Оборудование (оптическое)      На каждый из осветителей можно подавать напряжение в диапазоне $U \in [0, 15]~В$. Считайте, что при изменении напряжения на осветителе изменяется его суммарная интенсивность излучения, однако вид спектра остаётся прежним (см. рис.).  вещества называется количество вещества, в котором содержится $N_A = 6.02 \cdot 10^{23}$ молекул. $\mu$ называется масса одного моля вещества. Необходимые молярные массы представлены в таблице ниже. $c$ называется количество молей вещества в единице объема (единицы измерения $\моль/л$). По возможности используйте для каждого раствора отдельную ёмкость (в т.ч. отдельные шприцы и пипетки). Если вам требуется подписать ёмкость, наклейте на неё малярный скотч и нанесите на него необходимые пометки. При необходимости промойте использованную посуду с помощью промывалки.
Часть А. Калибровка (1.7 балла) В этой части задачи требуется собрать оптическую установку согласно схеме, предложенной далее, и провести калибровку датчика.  Свет любого реального источника состоит из непрерывного набора компонент разных длин волн, называемого . С помощью предложенной оптической схемы возможно пространственно «разделить» компоненты спектра. Таким образом можно добиться того, что на каждый пиксель датчика будет попадать почти монохроматическое излучение. Калибровка заключается в сопоставлении номера пикселя и соответствующей ему длины волны.
Получившийся спектр сохраните в файле 'LED-CON.csv'.
Выключите LED-CON и получите спектр фонового освещения. Результат сохраните в файле 'dark-A.csv'.
Поменяйте источник на LED-RGB и получите спектры всех трёх светодиодов. Результаты сохраните в файлах 'R-0.csv' 'G-0.csv' и 'B-0.csv' (R — красный, G — зелёный, B — синий). Каждый из светодиодов LED-RGB излучает с максимальной интенсивностью на некоторой длине волны $\lambda_{\mathrm{max}}$. Значения $\lambda_{\mathrm{max}}$ для всех светодиодов LED-RGB представлены в таблице ниже. В собранной оптической схеме длина волны света $\lambda$, соответствующая пикселю датчика с номером $N$, зависит линейно от $N$:
Используя результаты пункта , найдите значения номеров пикселей $N_\mathrm{max}$, соответствующих $\lambda_\mathrm{max}$. Получите параметры $k_0$ и $\lambda_0$.
Часть B. Закон Бугера-Ламберта-Бера (5.0 балла) Для описания поглощения света веществом используется закон Бугера-Ламберта-Бера. Согласно ему интенсивность каждой монохроматической компоненты света, попадающего на вещество, экспоненциально уменьшается с увеличением пути света в веществе $l$: \[\frac{ I_\lambda}{ I_{0,\lambda}} = e^{-\beta(\lambda) l},\] где $I_{0,\lambda}$ — интенсивность света с длиной волны $\lambda$, попавшего на вещество, $I_\lambda$ — интенсивность света, прошедшего через вещество, $\beta(\lambda)$ — некоторый коэффициент, зависящий от длины волны света.  Эта часть посвящена изучению поглощения света индигокармином $\rm IC$ на разных длинах волн. Вам выдана ёмкость с раствором $\rm IC$ концентрацией $0.70~мг/мл$.
Поменяйте источник на LED-UNK, получите его спектр и сохраните результат в файле 'unk.csv'. Найдите $\lambda_\mathrm{max}$ для этого светодиода.
Определите средний объем $V_\text{d,IC}$ капель выданного раствора $\rm IC$, образующихся при выдавливании через иглу инсулинового шприца. Величины $I_\lambda$ и $I_{0,\lambda}$ невозможно измерить непосредственно из-за наличия отражений света на границах воздух-кювета, кювета-вода, а также других факторов. Однако можно с хорошей точностью считать, что их отношение $I_\lambda/I_{0,\lambda}$ равно отношению интенсивности света, прошедшего через , к интенсивности света, прошедшего через .
Налейте в кювету $3.0~мл$ воды. Подберите оптимальные напряжение на LED-CON и Sensitivity. Измерьте спектр света LED-CON, прошедшего через кювету с водой, и результат сохраните в файле 'src-B.csv'. Также снимите спектр фонового освещения и сохраните его в файле 'dark-B.csv'. С приемлемой точностью измерения возможно производить только в диапазоне длин волн, где интенсивность излучения источника составляет не менее $5\%$ от максимальной.
На основе экспериментальных данных укажите, в каком диапазоне длин волн на предложенной установке возможно получить зависимость $\beta(\lambda)$ с приемлемой точностью.
Добавляя в кювету по две капли $\rm IC$, получите спектры интенсивности прошедшего света для 10 различных концентраций $\rm IC$. Результаты сохраните в виде нескольких файлов 'IC-$m$.csv', где $m$ — количество капель $\rm IC$, добавленных в кювету.  Опишем поглощение света теоретически.  Пусть на тонкий слой вещества толщиной $dl$ попадает свет интенсивностью $I_\lambda$. После прохождения света через слой интенсивность уменьшается на $dI_\lambda$.
Выразите $dI_\lambda$ через концентрацию молекул вещества $n$, $I_\lambda$, $\sigma(\lambda)$, $dl$.
Получите выражение для $\sigma(\lambda)$ в случае, когда при прохождении через слой вещества толщиной $l$ интенсивность спадает от $I_{0, \lambda}$ до $I_\lambda$. Ответ выразите через $n$, $I_{0, \lambda}$, $I_\lambda$ и $l$. Если вам не удалось получить выражение для $\sigma(\lambda)$, можете далее везде вместо $\sigma(\lambda)$ получать зависимость $\beta(\lambda)$. $\beta(\lambda)$ определено в начале данной части.
Постройте график зависимости сечения поглощения $\sigma(\lambda)$ не менее чем для 10 разных длин волн из диапазона, найденного в пункте . Данные для графика сохраните в виде таблицы 'IC-result.csv' в папке 'Part B'. График этой зависимости сохраните в документ 'Report.docx' в строке 'IC-result'.
Часть C. Фенолфталеин (6.7 балла) Фенолфталеин $\rm In$ — это органический краситель, меняющий свою окраску в щелочной среде, поэтому он используется в качестве индикатора кислотности pH.  Переходам между указанными состояниями молекул соответствуют две реакции: \[ \begin{split} &\rm H_2In \to In^{2-} + 2H^+\\ &\mathrm{In}^{2-} +p(\mathrm{ OH})^{-} \rightleftharpoons \mathrm{In}^{2-}(\mathrm{OH})_p^{p-} \end{split}\] «Двойная стрелка» во второй реакции означает, что реакция идёт как в прямом, так и в обратном направлении. Первая реакция идет достаточно быстро (фенолфталеин мгновенно окрашивается при попадании в щелочную среду), а вторая идет сравнительно медленно. В данной части задачи требуется определить $p$, исследуя кинетику второй реакции.
Определите $\lambda_\text{max, IC}$ — длину волны света, испытывающего наибольшее поглощение $\rm IC$.
Рассчитайте ионную силу $J_0$ раствора $\rm NaOH$ с концентрацией $c_0 = 0.30~\text{моль/л}$.
Рассмотрим смесь раствора $\rm NaOH$ с известной концентрацией $2c_1$ и объемом $V_\textrm{NaOH}$, раствора $\rm NaCl$ с концентрацией $c_1$ и объемом $V_\textrm{NaCl}$ и дистиллированной воды объемом $V_\text{w}$. Получите выражение, связывающее $V_{\rm NaOH}$, $V_{\rm NaCl}$, $V_\text{w}$, $c_0$ и $c_1$, при выполнении которого ионная сила смеси совпадает с $J_0$. Далее потребуется получать растворы с разной концентрацией $\rm (OH)^-$, но с одинаковой ионной силой $J_0$. Удобнее всего это делать, когда концентрации используемых растворов $\rm NaCl$ и $\rm NaOH$ совпадают и равны $c_0=0.30~моль/л$.
Рассмотрим смесь из раствора $\rm NaOH$ с концентрацией $c_0$ и объемом $V_\textrm{NaOH}$, раствора $\rm NaCl$ с концентрацией $c_0$ и объемом $V_\textrm{NaCl}$ и дистиллированной воды объемом $V_\text{w}$. При каком соотношении между $V_{\rm NaOH}$, $V_{\rm NaCl}$ и $V_\text{w}$ ионная сила смеси совпадает с $J_0$.
Приготовьте в разных оптических кюветах 5 растворов с разной концентрацией ионов $\rm OH^-$, но одинаковой ионной силой $J_0$. Обязательно подпишите кюветы!
Проведите измерения согласно инструкции для всех пяти приготовленных в кюветах растворов.
На основе экспериментальных данных определите, свет какой длины волны $\lambda_\mathrm{max, In}$ сильнее всего поглощается фенолфталеином. По полученным данным невозможно определить абсолютное значение концентрации фенолфталеина $\rm In^{2-}$ (в $1/м^3$), однако для дальнейших расчётов достаточно зависимости относительного изменения концентрации от времени. Это значит, что требуемую концентрацию вы можете выражать в произвольных условных единицах.
Постройте графики зависимостей концентрации $n$ фенолфталеина $\rm In^{2-}$ от времени. Графики сохраните в строках 'C-OH-$c$-t' в файле 'Report.docx', где $c$ — концентрация ионов $\rm OH^-$ в вашем растворе в $моль/л$.
Постройте графики зависимостей скорости реакции $r$ (может быть выражена в произвольных условных единицах одинаковых для всех концентраций) от концентрации $n$ фенолфталеина $\rm In^{2-}$ во всех кюветах. Графики сохраните в строках 'C-OH-$c$-r' в файле ‘Report.docx’, где $c$ — концентрация ионов $\rm OH^-$ в вашем растворе в $моль/л$.
Часть D. Химический светофор (6.6 балла) Как можно было пронаблюдать в части B, индигокармин $\rm IC$ в чистой воде обладает синим цветом. Если же добавить некоторое количество $\rm IC$ в раствор глюкозы $\rm Gl$ с ионами $\rm OH^−$, то сначала раствор будет зеленого цвета и с течением времени будет изменять цвет. Это поведение обусловлено химическими реакциями, проходящими с молекулами $\rm IC$. Существует несколько состояний молекулы $\rm IC$, через которые она проходит в процессе этих химических реакций.
Используя полученные экспериментальные данные, определите значение $p$. ($p$ определено в начале данной части задачи)
Приготовьте новый раствор $\rm NaOH$ и $\rm Gl$ в оптической кювете и установите ее на штатив. Подберите оптимальные напряжение на LED-CON и Sensitivity. Получите спектр света LED-CON, прошедшего через кювету, и сохраните его в файл 'src-D.csv'. В дальнейшем при измерениях в этой части не меняйте напряжение и Sensitivity! Получите спектр фонового освещения и сохраните его в файл 'dark-D.csv'. После добавления $0.15~мл$ индигокармина $\rm IC$ снимите зависимость спектра света, прошедшего через раствор, от времени и сохраните результат в виде файлов 'IC-1.csv', 'IC-2.csv' первого «запуска» и второго «запуска» соответственно.
Для времен, когда каждый каждый из 4 цветов проявляется в наибольшей степени, найдите значения $\beta(\lambda)$. Результат сохраните в виде файлов 'IC-$n$-result.csv', где $n$ - порядковый номер цвета. Постройте графики зависимостей $\beta (\lambda)$ и сохраните их в файле 'Report.docx' в строках 'IC-$n$-beta', где $n$ — порядковый номер цвета.
Проанализируйте изменение спектров с течением времени и установите, через сколько разных состояний проходит молекула $\rm IC$ в ходе изученных химических реакций.
Постройте зависимости концентрации каждого состояния молекулы $\rm IC$ от времени на одном графике. Результат сохраните в файле 'Report.docx' в строке 'IC-t'.
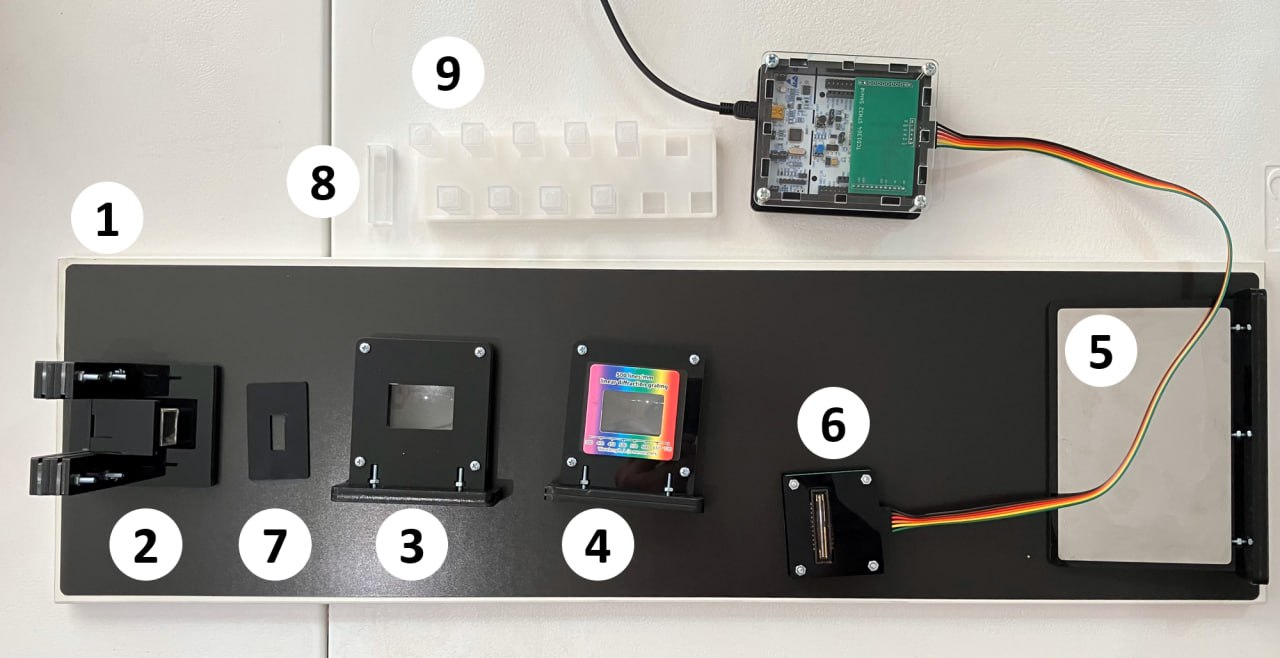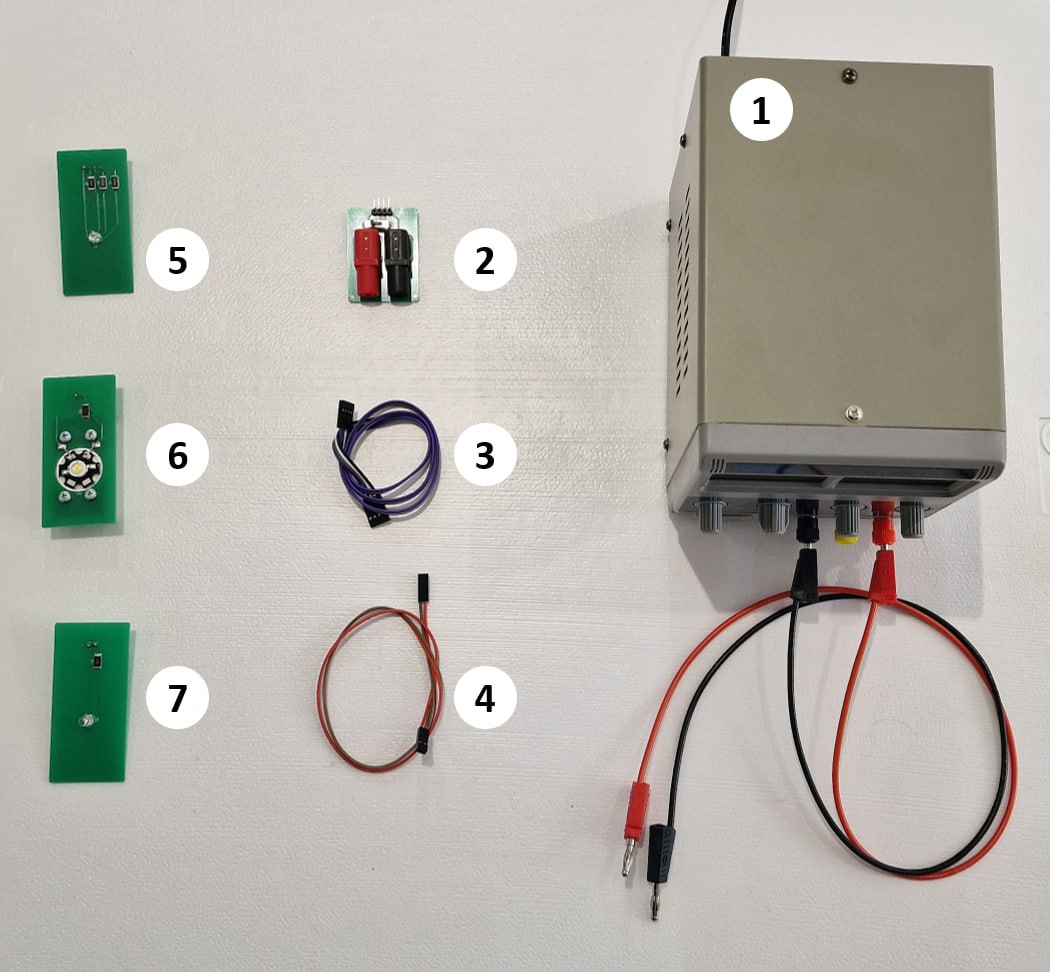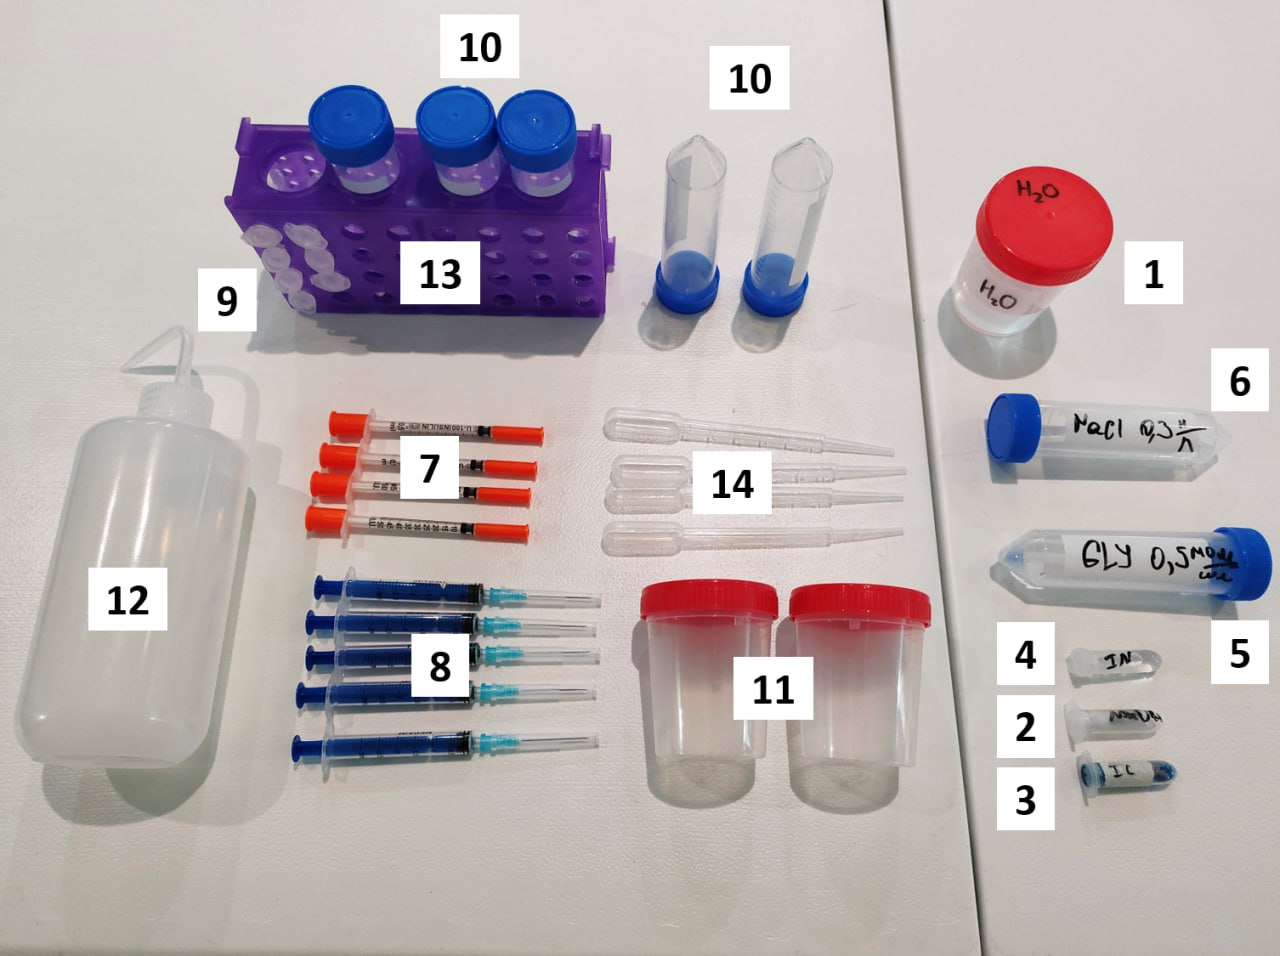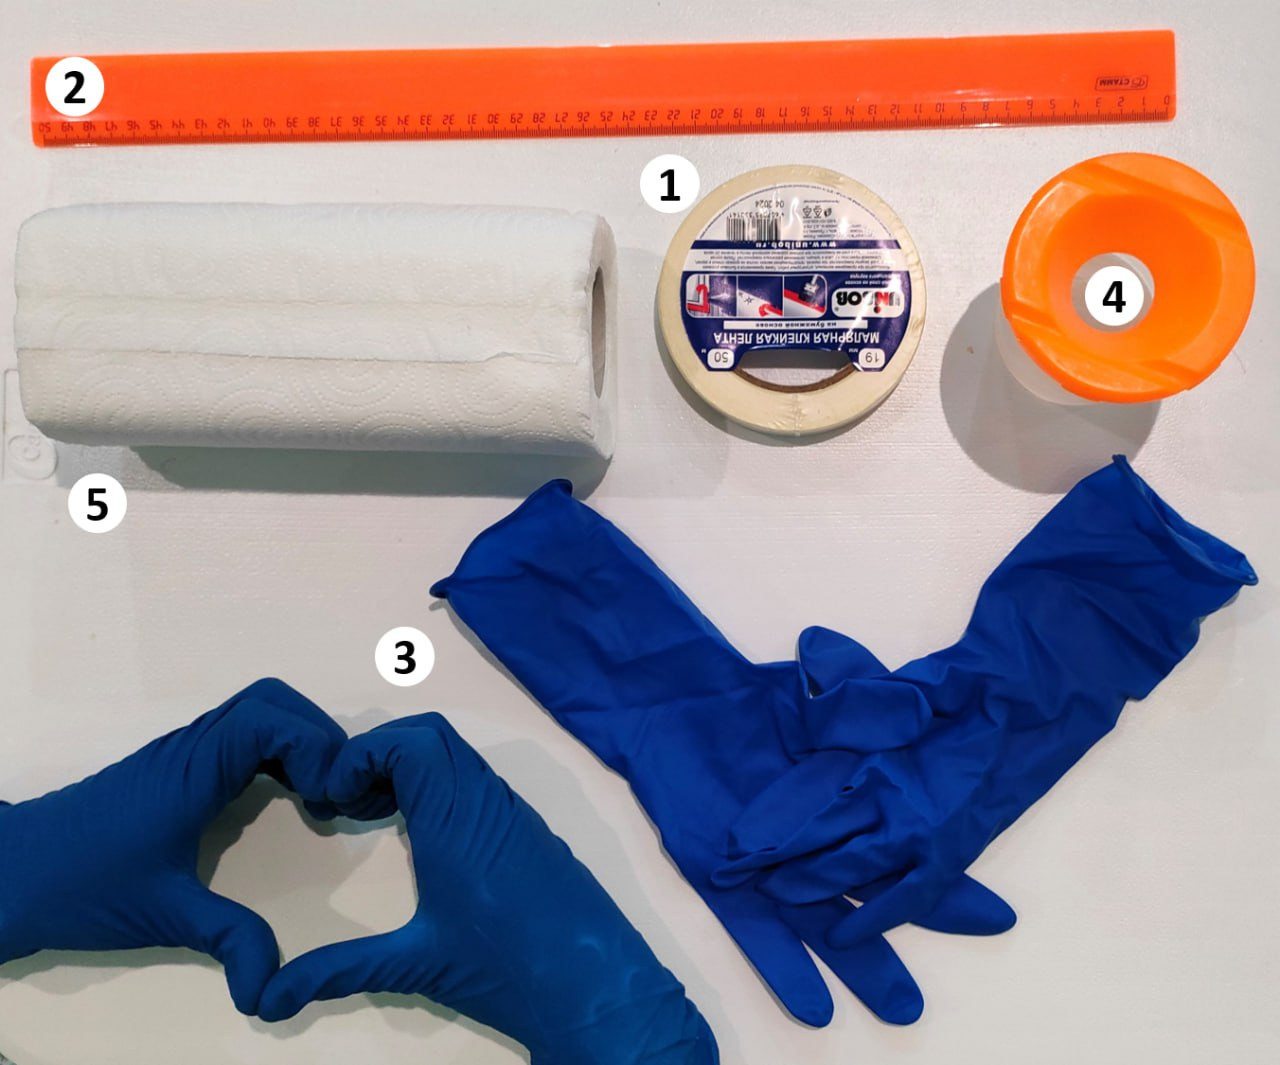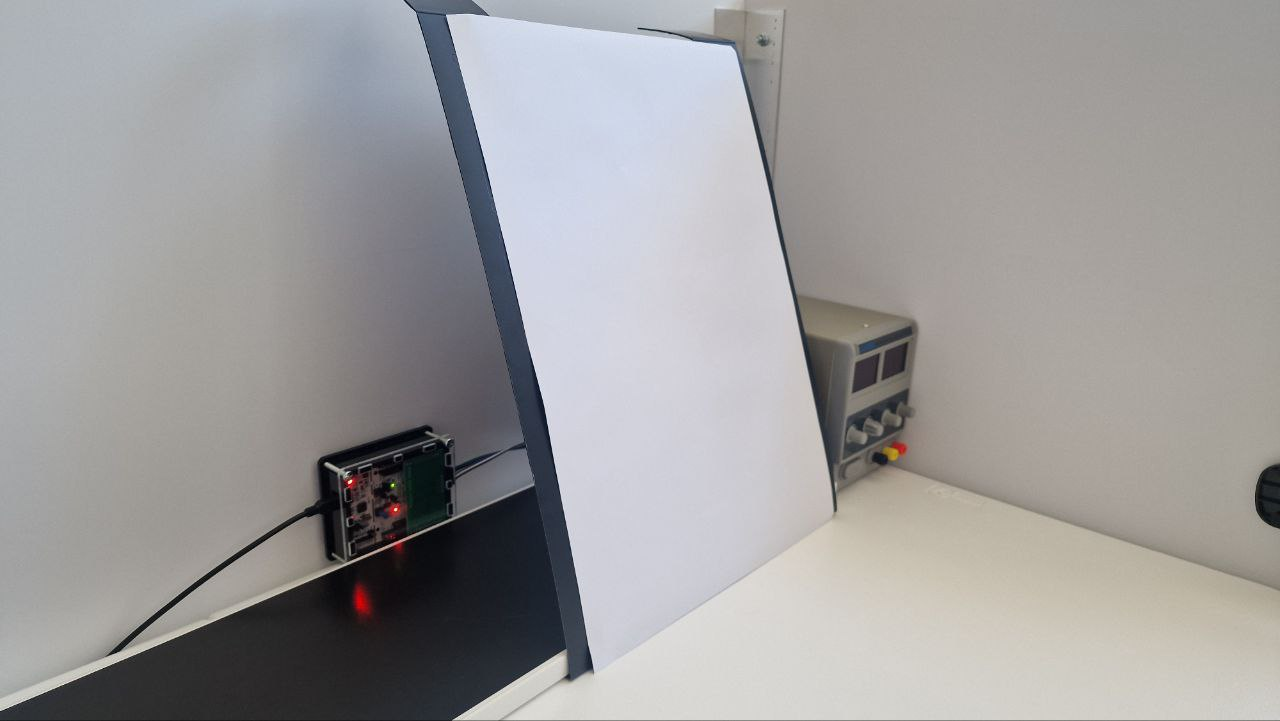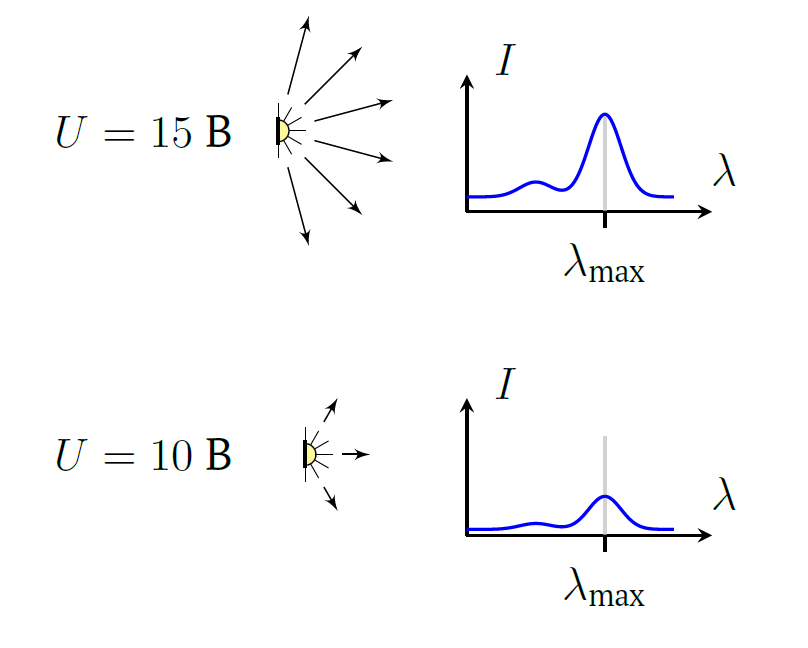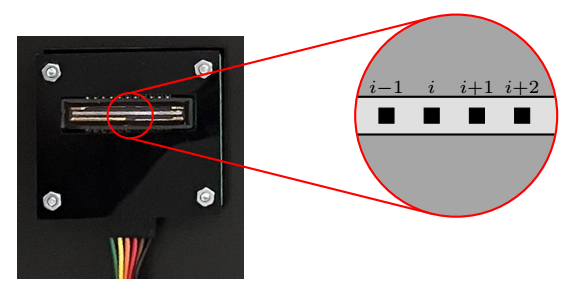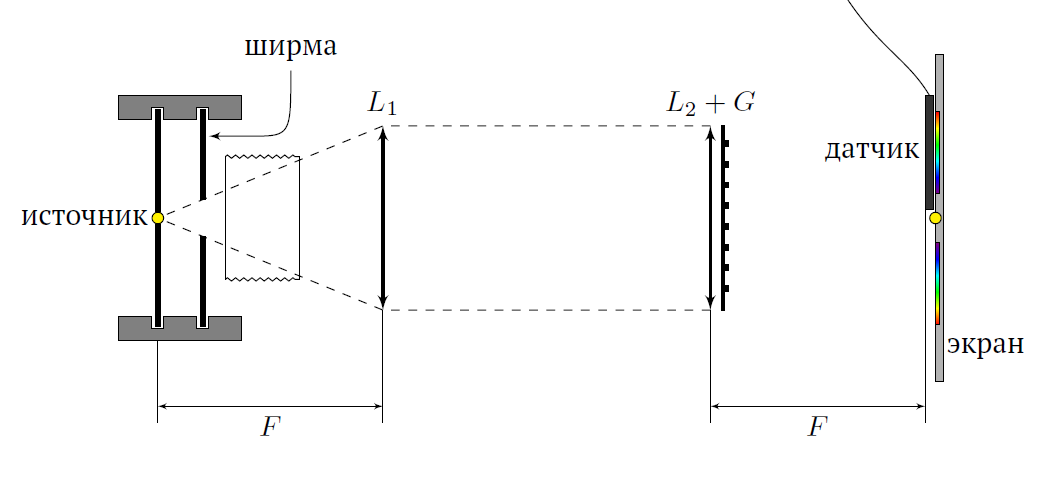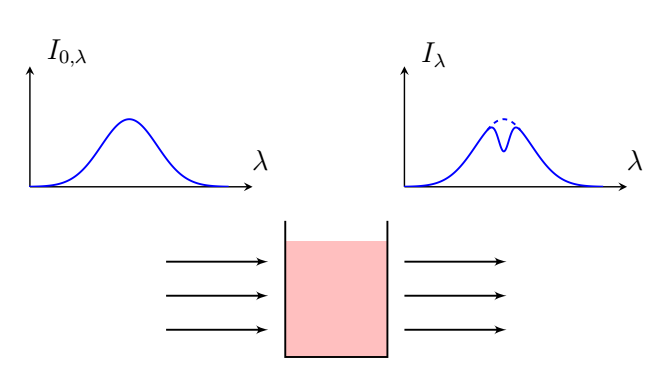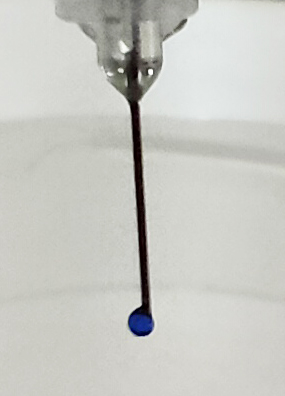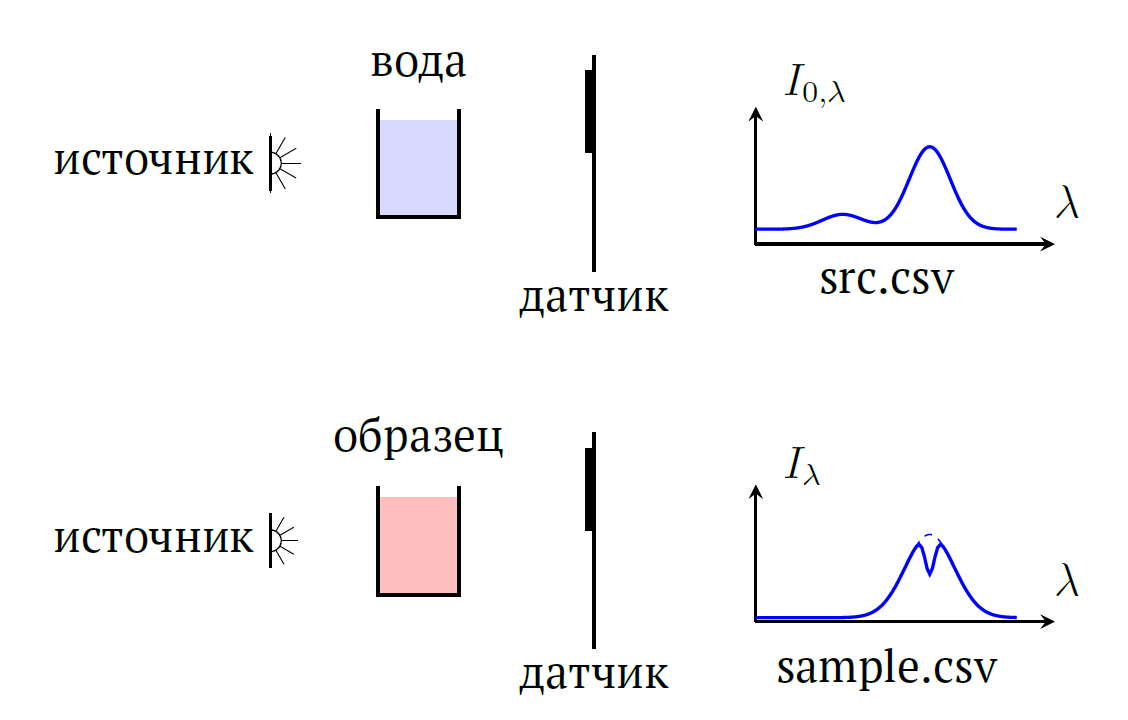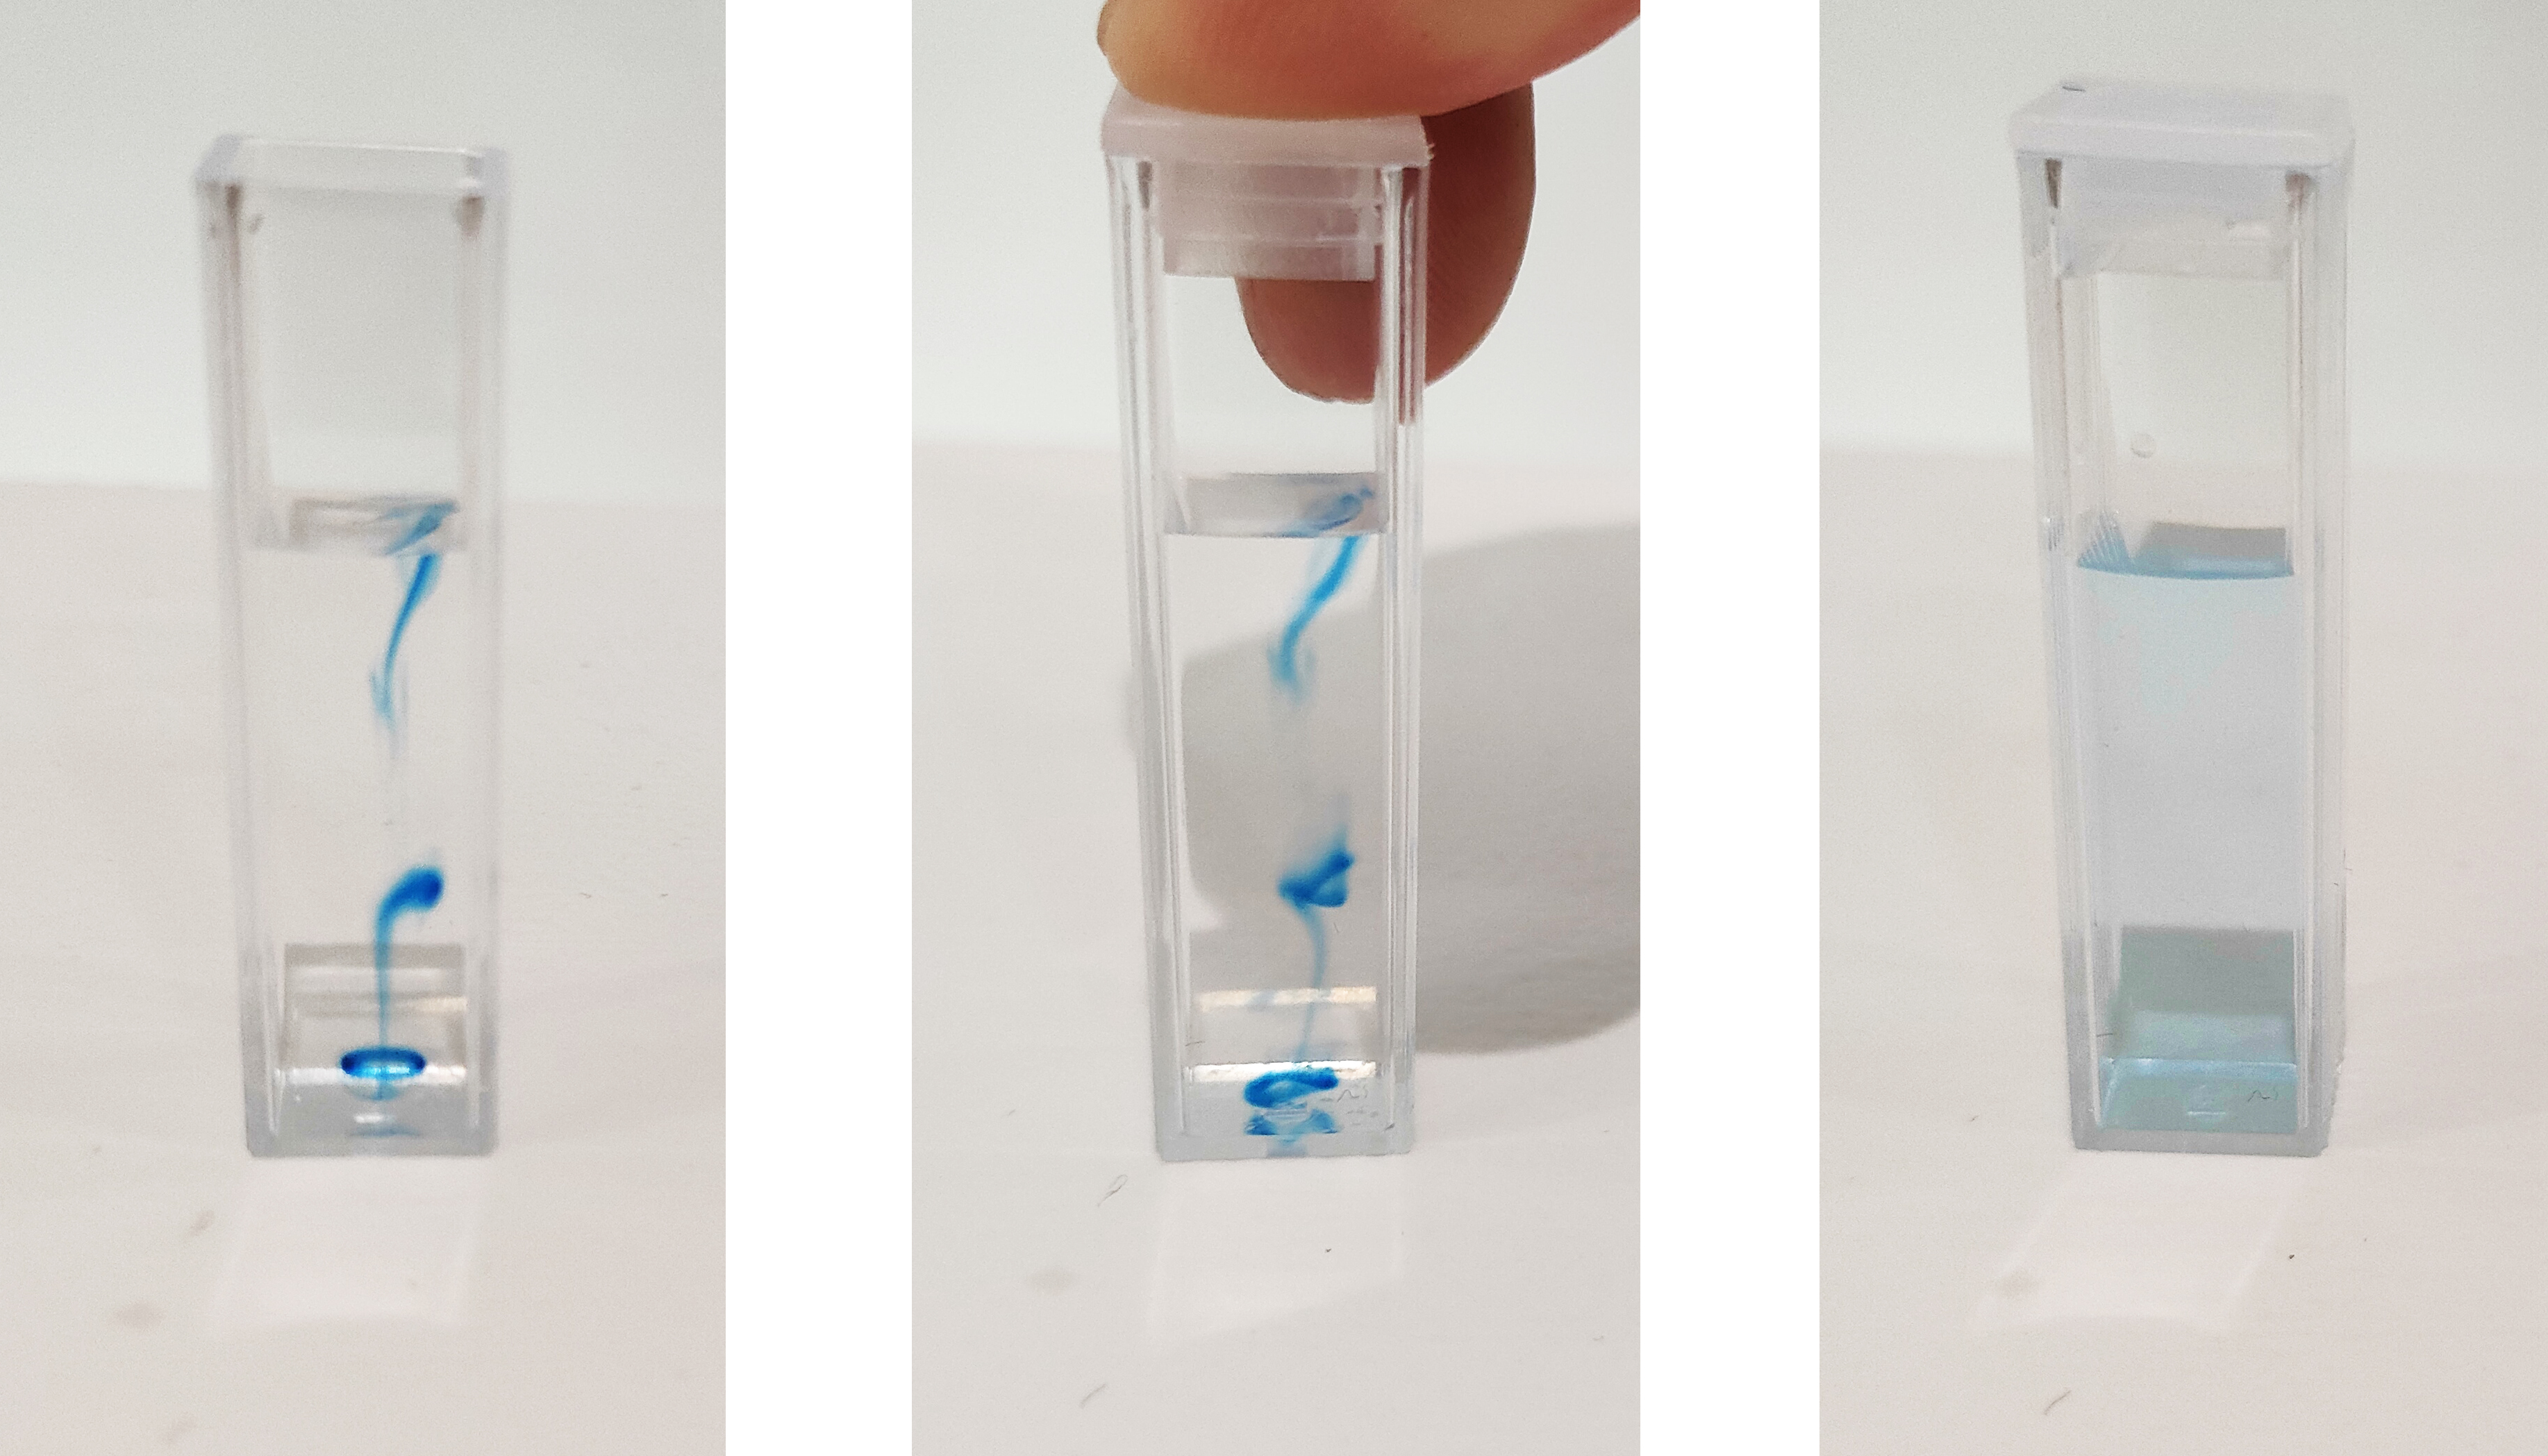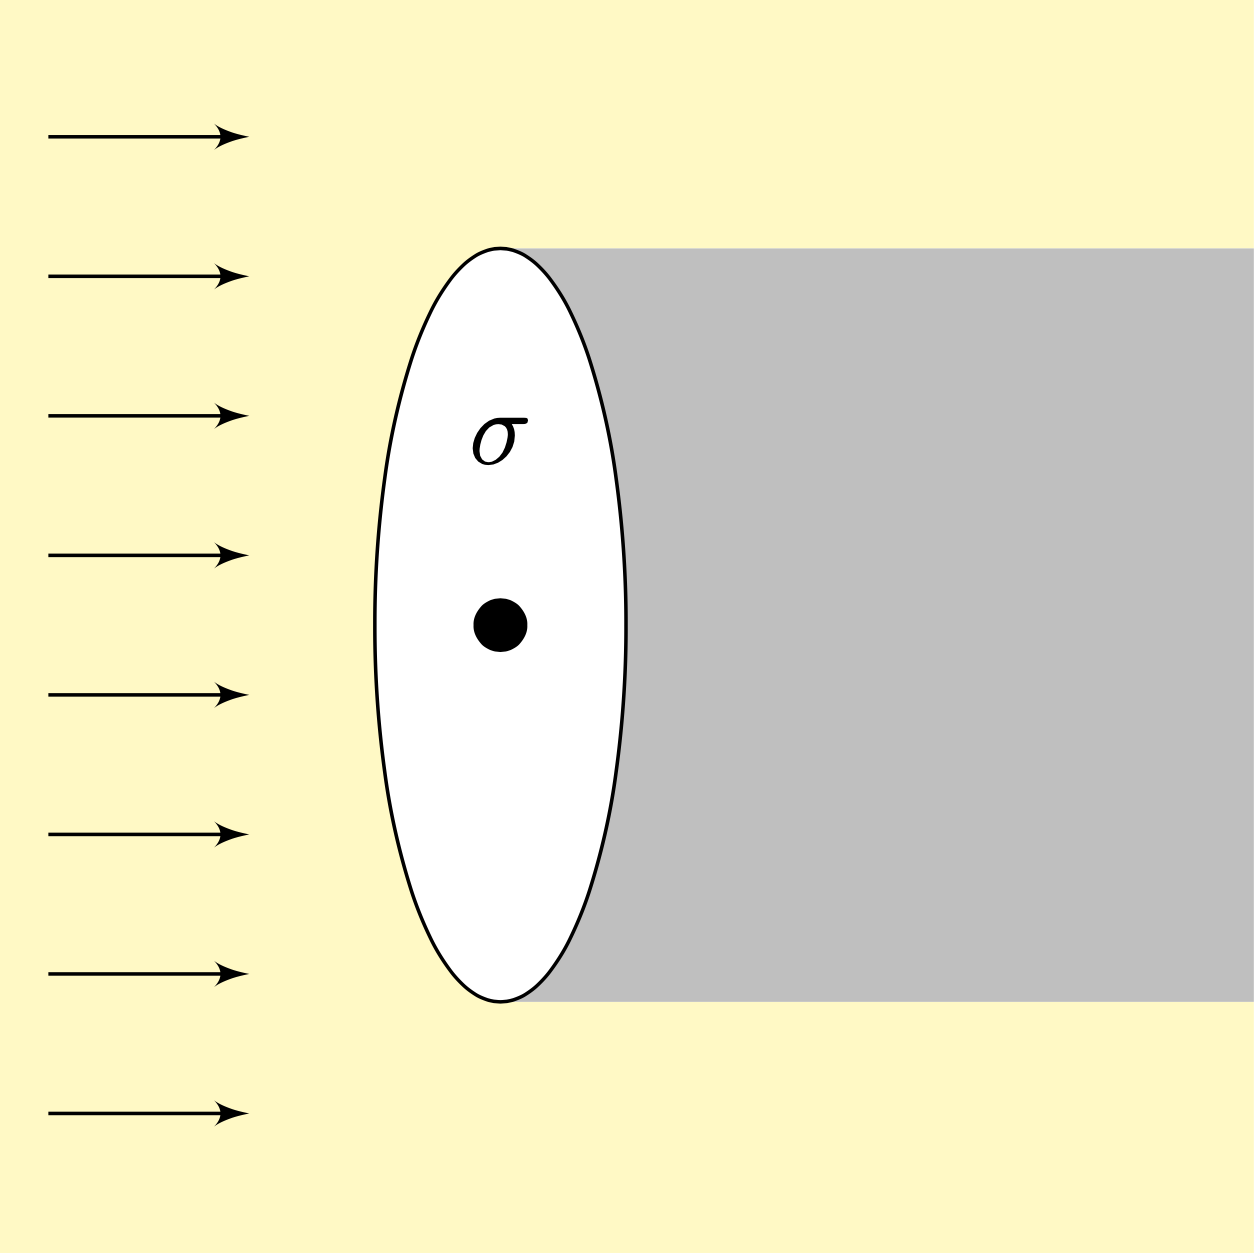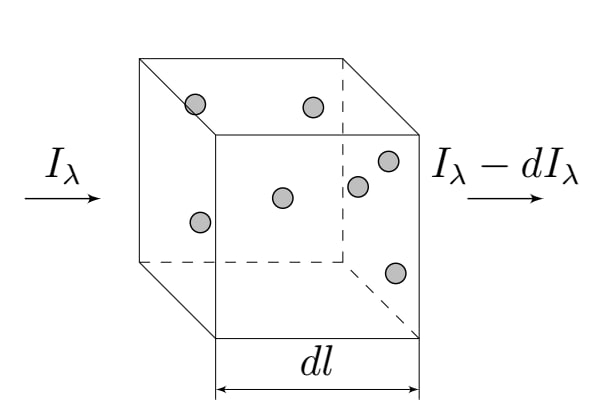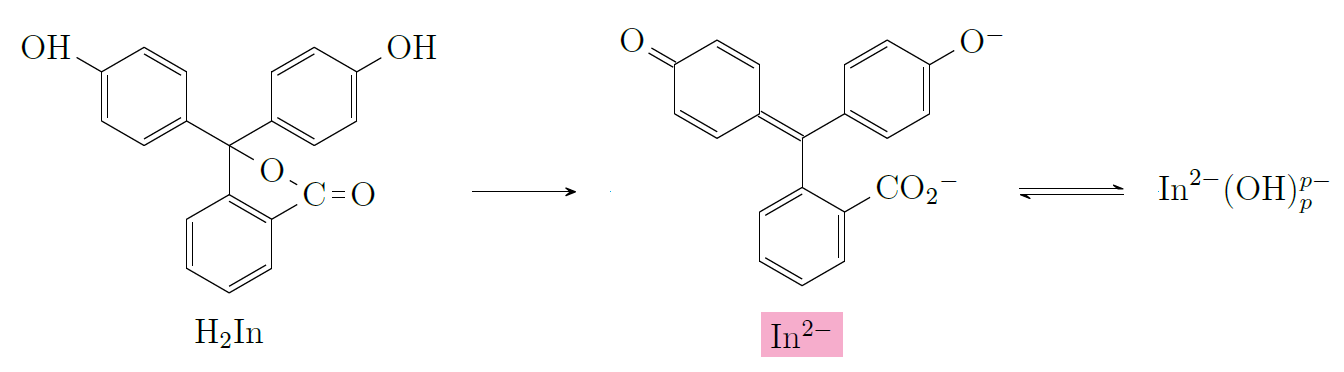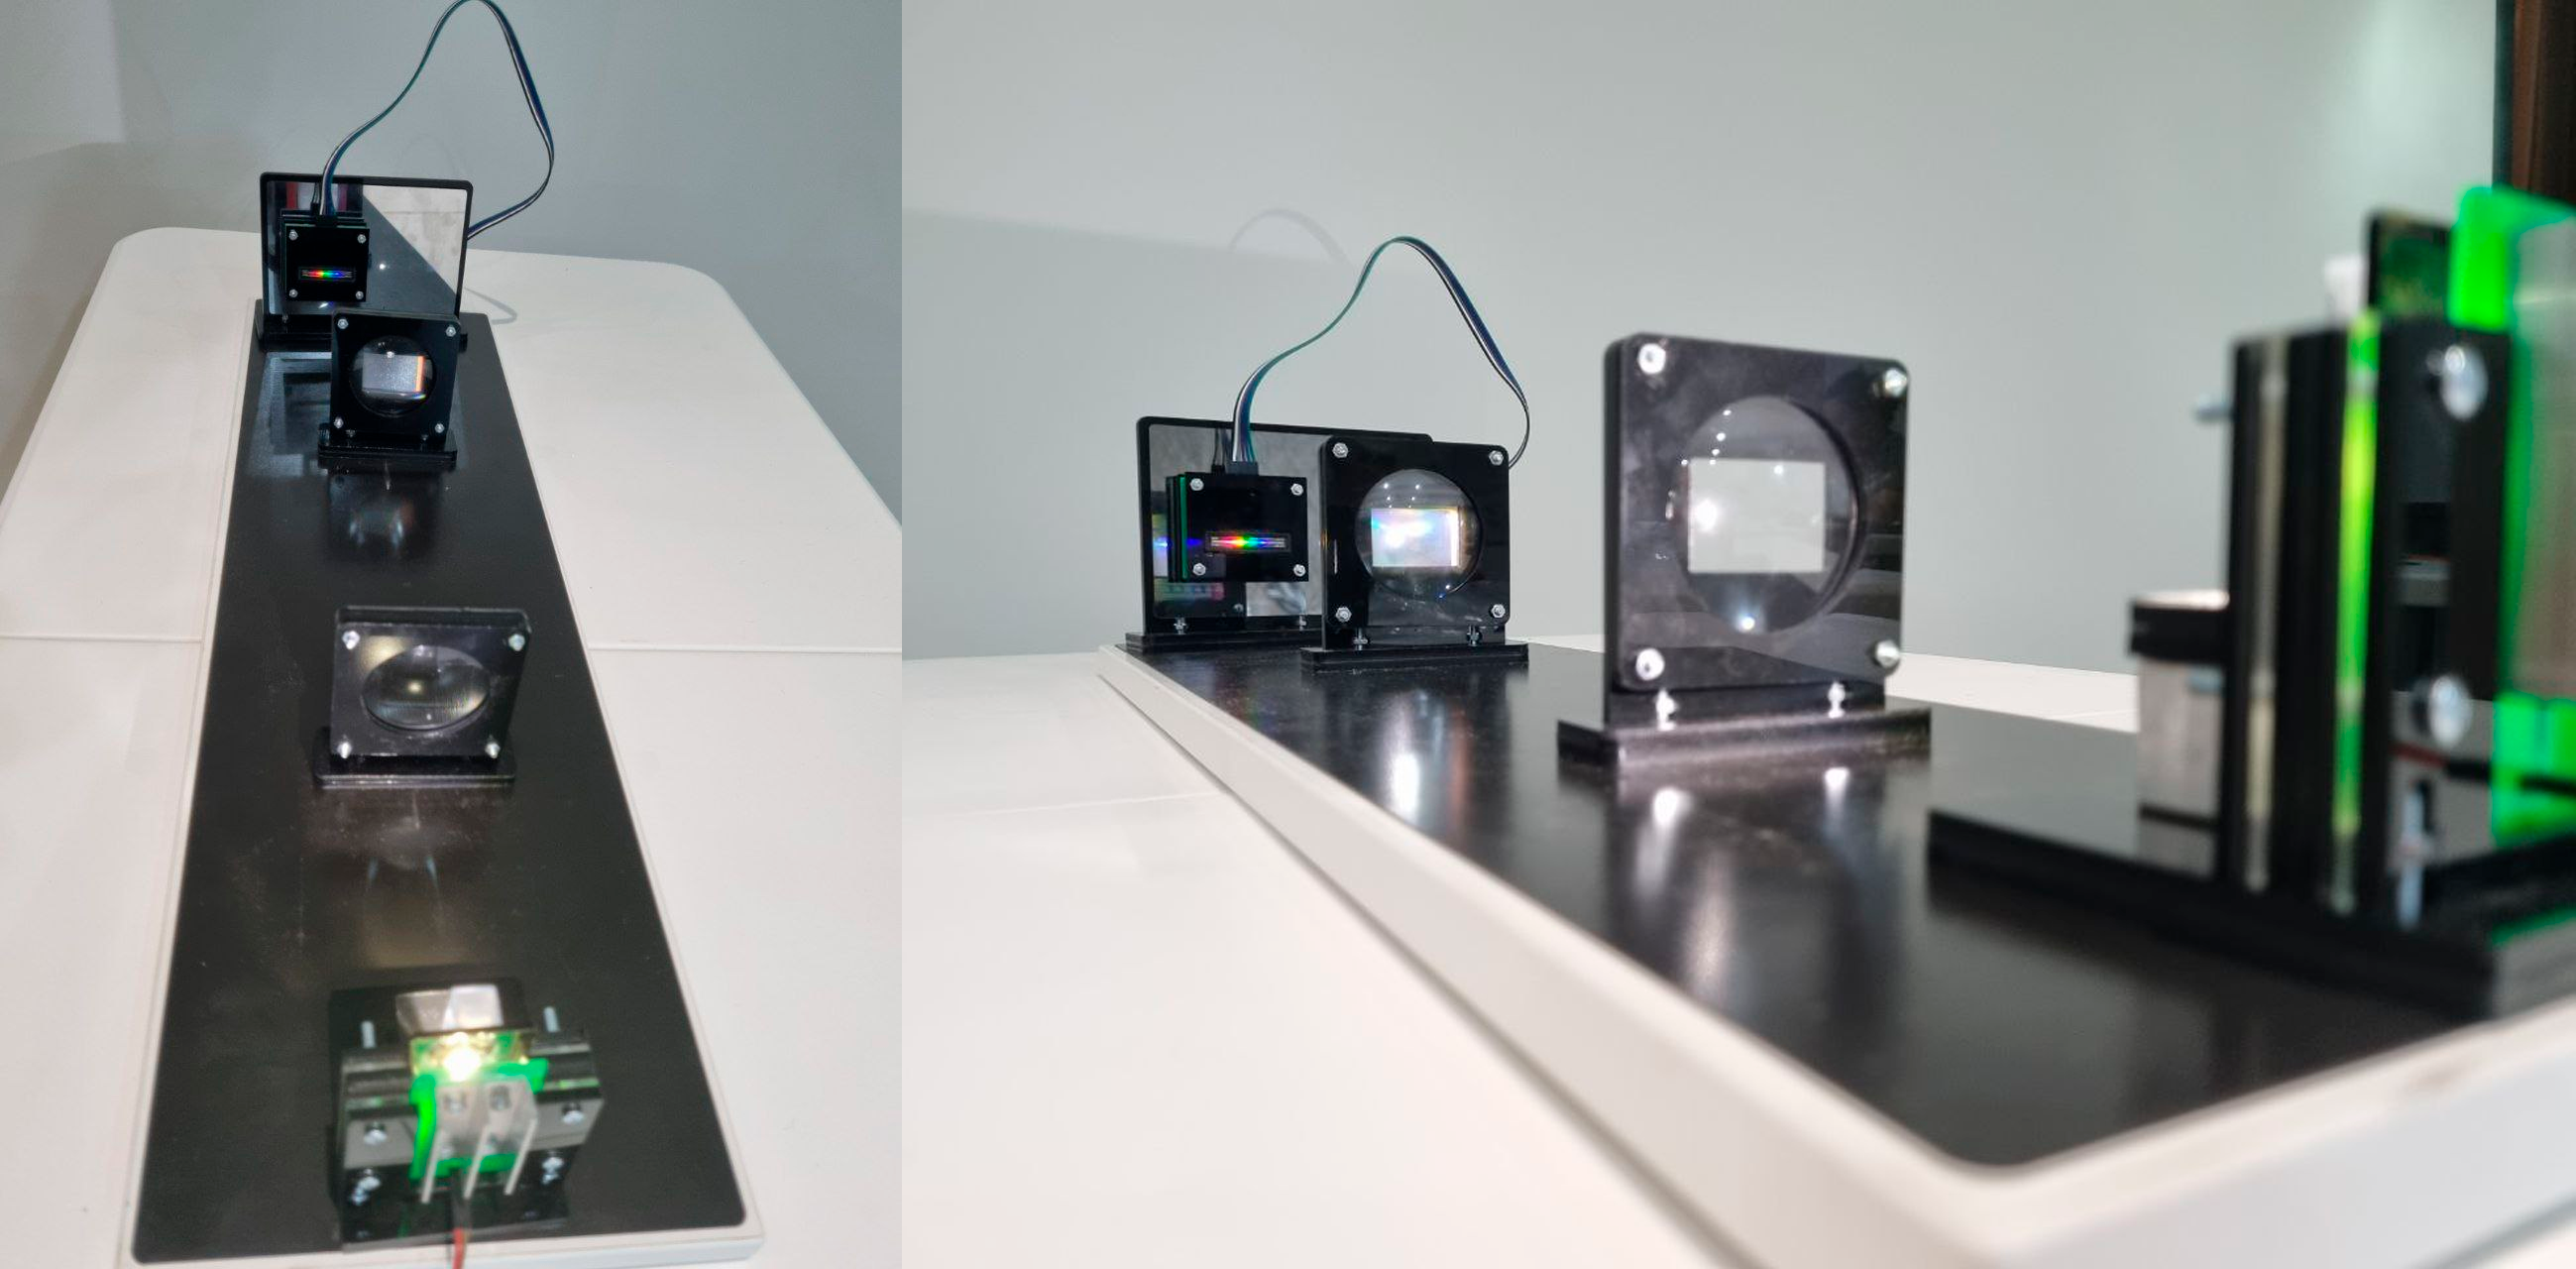
Получившийся спектр сохраните в файле 'LED-CON.csv'.
Решение: Для калибровки необходимо расположить линзу так, чтобы источник находился в фокусе первой линзы, а экран находился в фокусе второй линзы. Фотография конечной установки приведена на рисунке ниже.  После юстировки установки возможно снять спектр светодиода LED-CON. Заметим, что это можно делать по любой из двух дифракционных картин первого порядка, так как они зеркально симметричны. Характерное изображение спектра LED-CON приведено ниже. На краях спектра LED-CON интенсивность не равна нулю, так как имеется фоновая засветка от посторонних источников. В условиях олимпиады фоновая засветка могла доходить до $1000$. Чтобы существенно её понизить, можно использовать «Экран от Солнца» так, как это предложено в задании.

Выключите LED-CON и получите спектр фонового освещения. Результат сохраните в файле 'dark-A.csv'.
Решение: После выключения LED-CON можно получить спектр фонового освещения. Спектр не прилагается, так как его вид зависит от условий эксперимента и является уникальным для каждой установки.

Поменяйте источник на LED-RGB и получите спектры всех трёх светодиодов. Результаты сохраните в файлах 'R-0.csv' 'G-0.csv' и 'B-0.csv' (R — красный, G — зелёный, B — синий).
Решение: Заменим светодиод LED-CON на LED-RGB и снимем спектры для всех трёх цветов светодиодов: красного, синего и зелёного. Характерные графики, которые получаются при снятии показаний, представлены на рисунке ниже.

Используя результаты пункта A3 , найдите значения номеров пикселей $N_\mathrm{max}$, соответствующих $\lambda_\mathrm{max}$. Получите параметры $k_0$ и $\lambda_0$.
Решение: Как указано в условии, длина волны линейно зависит от номера пикселя: \[\lambda = k_0 N + \lambda_0.\]Сопоставляя номер пикселя с максимальным значением интенсивности каждого цвета с длиной волны этого цвета, получим три точки. Проводя наилучшую прямую по трём точкам, получим значения $k_0$ и $\lambda_0$.Замечание.Значение $k_0$ может быть как отрицательным, так и положительным в зависимости от собранной установки.Сдвиг любого элемента на расстояние порядка миллиметра может сильно изменить коэффициенты $k_0$ и $\lambda_0$, поэтому в случае сдвига следует проводить новую калибровку.
Ответ: \[ k_0 = -0.0752~нм \\ \lambda_0 = 671~нм\]

Поменяйте источник на LED-UNK, получите его спектр и сохраните результат в файле 'unk.csv'. Найдите $\lambda_\mathrm{max}$ для этого светодиода.
Решение: Сопоставляя номер пикселя, соответствующий максимуму интенсивности неизвестного светодиода LED-UNK, с длиной волны по формуле из предыдущего пункта, получим\[\lambda_{\mathrm{max,UNK}} = 587~\mathrm{нм}.\]
Ответ: \[\lambda_{\mathrm{max}} = 587~нм\]

Определите средний объем $V_\text{d,IC}$ капель выданного раствора $\rm IC$, образующихся при выдавливании через иглу инсулинового шприца.
Решение: Для определения среднего объёма $V_{d, \, \rm{IC}}$ капли раствора $\rm IC$ можно медленно выдавливать раствор из шприца по капле и по изменению объема жидкости внутри шприца судить о среднем объеме одной капли. На $0.5~мл$ раствора приходится примерно $100$ капель, и это значение значительно варьируется от шприца к шприцу. Само явление того, что капля удерживается на конце иглы, связано с эффектами поверхностного натяжения, и степень его проявления значительно связана с геометрией острия иглы.
Ответ: \[V_{d, \, \rm{IC}} = 5~\mathrm{мкл}.\]

Налейте в кювету $3.0~мл$ воды. Подберите оптимальные напряжение на LED-CON и Sensitivity. Измерьте спектр света LED-CON, прошедшего через кювету с водой, и результат сохраните в файле 'src-B.csv'. Также снимите спектр фонового освещения и сохраните его в файле 'dark-B.csv'. В дальнейшем при измерениях в этой части не меняйте напряжение и Sensitivity! Примечание. При наличии пузырей на стенках кювет удалите их.

 В большинстве случаев оптимальными параметрами измерений являются наибольшее напряжение на LED-CON такое, что спектр src не выходит выше overflow, при наименьшем Sensitivity.Спектр света LED-CON после прохождения через кювету с водой представлен на рисунке ниже.

Ответ:
Решение: В большинстве случаев оптимальными параметрами измерений являются наибольшее напряжение на LED-CON такое, что спектр src не выходит выше overflow, при наименьшем Sensitivity.Спектр света LED-CON после прохождения через кювету с водой представлен на рисунке ниже.

На основе экспериментальных данных укажите, в каком диапазоне длин волн на предложенной установке возможно получить зависимость $\beta(\lambda)$ с приемлемой точностью.
Решение: Интенсивность источника на каждой длине волны $\lambda$ равна разности интенсивностей 'src' и 'dark' на той же длине волны $\lambda$. Построив график зависимости интенсивности источника без фоновой засветки, нетрудно получить диапазон длин волн, в котором можно изучить зависимость $\beta(\lambda)$.
Ответ: \[\lambda \in [420~нм; 640~нм].\]

Добавляя в кювету по две капли $\rm IC$, получите спектры интенсивности прошедшего света для 10 различных концентраций $\rm IC$. Результаты сохраните в виде нескольких файлов 'IC-$m$.csv', где $m$ — количество капель $\rm IC$, добавленных в кювету. Примечание. Здесь и далее после добавления исследуемого вещества в воду следует перемешивать раствор, пока он не станет однородным. При наличии пузырей на стенках кювет удалите их.

 Добавляя капли исходного раствора в воду, мы меняем концентрацию $\mathrm{IC}$ в оптической кювете, что позволяет нам исследовать зависимость спектра интенсивности прошедшего через раствор света от концентрации $n$. Как указано в условии, после добавления капель следует перемешать раствор. Проще всего это сделать, закрыв крышку и встряхнув кювету. При наличии пузырьков от них можно избавиться постукиванием пальцем по стенкам кюветы.Характерный вид спектра $\rm IC$ вместе со спектрами 'src' и 'dark' представлен на рисунке ниже. В полученных спектрах наблюдается значительное поглощение в красной области, чем объясняется синий цвет $\rm IC$.

Ответ:
Решение: Добавляя капли исходного раствора в воду, мы меняем концентрацию $\mathrm{IC}$ в оптической кювете, что позволяет нам исследовать зависимость спектра интенсивности прошедшего через раствор света от концентрации $n$. Как указано в условии, после добавления капель следует перемешать раствор. Проще всего это сделать, закрыв крышку и встряхнув кювету. При наличии пузырьков от них можно избавиться постукиванием пальцем по стенкам кюветы.Характерный вид спектра $\rm IC$ вместе со спектрами 'src' и 'dark' представлен на рисунке ниже. В полученных спектрах наблюдается значительное поглощение в красной области, чем объясняется синий цвет $\rm IC$.

Выразите $dI_\lambda$ через концентрацию молекул вещества $n$, $I_\lambda$, $\sigma(\lambda)$, $dl$.
Решение: Рассмотрим слой вещества толщины $dl$ и площади поперечного сечения $S$. В нем находится $dN =n S dl$ молекул. С точки зрения описанного механизма поглощения каждая из молекул является поглощающим кругом с площадью $\sigma(\lambda)$, поэтому в целом они образуют поглощающую площадь $\sigma(\lambda) dN$.Полная мощность света, попадающего на площадь $S$ равна $P_\lambda = I_\lambda S$. Относительное уменьшение мощности пучка после прохождения через описанный слой равно отношению поглощающей площади к площади $S$:$$\frac{dP_\lambda}{P_\lambda} = \frac{dI_\lambda}{I_\lambda} = \frac{\sigma(\lambda) dN}{S} = \sigma(\lambda) n dl.$$Отсюда получается ответ.
Ответ: $$dI_\lambda = I_\lambda \sigma(\lambda) n dl$$

Получите выражение для $\sigma(\lambda)$ в случае, когда при прохождении через слой вещества толщиной $l$ интенсивность спадает от $I_{0, \lambda}$ до $I_\lambda$.  Ответ выразите через $n$, $I_{0, \lambda}$, $I_\lambda$ и $l$.
Решение: Проинтегрируем выражение$$\frac{dI_\lambda}{I_\lambda} = \sigma(\lambda) n dl$$в нужных пределах:$$\int_{I_{0,\lambda}}^{I_{\lambda}} \frac{dI_{\lambda}}{I_{\lambda}} = -\int_0^l n \sigma(\lambda) dl.$$Знак «$-$» в правой части соответствует тому, что $dI_\lambda$ — уменьшение интенсивности света. После взятия интегралов, получаем ответ.$$\ln \frac{I_{\lambda}}{I_{0,\lambda}} = - n \sigma(\lambda) l, \quad \Rightarrow\quad \sigma(\lambda) = - \frac{1}{n l} \cdot \ln \frac{I_{\lambda}}{I_{0,\lambda}}.$$
Ответ: \[ \sigma (\lambda) = -\frac{1}{n l} \cdot \ln \frac{I_{\lambda}}{I_{0,\lambda}}.\]

Постройте график зависимости сечения поглощения $\sigma(\lambda)$ не менее чем для 10 разных длин волн из диапазона, найденного в пункте B6 . Данные для графика сохраните в виде таблицы 'IC-result.csv' в папке 'Part B'. График этой зависимости сохраните в документ 'Report.docx' в строке 'IC-result'.
Решение: Используя формулу, полученную в предыдущем пункте задачи, выразим $\sigma(\lambda)$ через измеряемые интенсивности:\[\sigma(\lambda) = - \frac{1}{nL} \ln \left(\frac{I_{\rm IC}(\lambda)-I_{\text{dark}}(\lambda)}{I_{\text{src}}(\lambda) - I_{\text{dark}}(\lambda)}\right),\]где $n$ – концентрация $\mathrm{IC}$ в растворе в оптической кювете, $L$ — внутренняя ширина оптической кюветы. Получим зависимость концентрации $n$ от количества добавленных капель $m$. Массовая концентрация $\mathrm{IC}$ в исходном растворе $\rho = 0.70~г/л$. Найдем концентрацию $n_0$ (размерность $1$/м$^3$) молекул индигокармина в исходном растворе:\[n_0 = \frac{N}{V} = \frac{\nu N_A}{m/\rho} = \frac{\nu N_A \rho}{m}= \frac{N_A \rho}{\mu_{\mathrm{IC}}},\]где $N$ — число молекул $\rm{IC}$ в объеме $V$ выданного раствора, $N_A$ — число Авогадро, $\mu_{\mathrm{IC}}$ — молярная масса индигокармина. Тогда количество молекул $N_\Omega$, содержащихся в $m$ каплях индигокармина равно\[N_m = n_0 \cdot m V_{d, \mathrm{IC}}.\] Следовательно, концентрация $n$ индигокармина в полученном растворе в оптической кювете (изменение объема раствора $V_0=3.0~мл$ пренебрежимо мало) равна\[n = \frac{N_m}{V_0} = \frac{N_A \rho V_{d, \mathrm{IC}}}{\mu_{\mathrm{IC}}} \cdot m.\]Подставляя концентрацию в выражение для $\sigma(\lambda)$, получаем выражение\[\sigma (\lambda) = - \frac{ \mu_{\mathrm{IC}}}{L N_A \rho V_{d, \mathrm{IC}}} \cdot \frac{1}{m} \ln \left(\frac{I_{\rm IC}(\lambda)-I_{\text{dark}}(\lambda)}{I_{\text{src}}(\lambda) - I_{\text{dark}}(\lambda)}\right).\]Окончательно, линеаризованная зависимость интенсивности излучения от количества капель индигокармина\[\ln \left(\frac{I_{\text{src}}(\lambda) - I_{\text{dark}}(\lambda)}{I_{\rm IC}(\lambda) - I_{\text{dark}}(\lambda)}\right) = \sigma(\lambda)\cdot \frac{LN_A \rho V_{d, \mathrm{IC}}}{\mu_{\mathrm{IC}}} \cdot m.\] Остаётся обработать полученные данные. Для этого нужно выбрать некоторую длину волны и вычислить значение $Y_1=\ln \left(\frac{I_{\text{src}}(\lambda) - I_{\text{dark}}(\lambda)}{I_{\rm IC}(\lambda) - I_{\text{dark}}(\lambda)}\right)$ при разном количестве добавленных капель $m$. Затем следует построить зависимость $Y_1$ от $m$ и аппроксимировать её линейной зависимостью с коэффициентом наклона $\varkappa$, причем согласно полученной выше формуле:\[\varkappa (\lambda) = \frac{LN_A \mu V_{d, \mathrm{IC}}}{\mu_{\mathrm{IC}}} \cdot \sigma(\lambda).\]  Повторяя описанную процедуру для $10$-ти разных длин волн из диапазона, найденного в пункте B3, можно получить $10$ разных линейных зависимостей, по угловым коэффициентам которых можно вычислить значение сечения поглощения $\sigma(\lambda)$. Вообще говоря, по полученным данным можно получить значение $\sigma(\lambda)$ для каждого пикселя и соответствующей ему длины волны, не ограничиваясь 10-ю значениями. График $\sigma(\lambda)$ для всех точек, посчитанных по описанной процедуре, изображён на рисунке ниже. Ширина залитой сплошным цветом области на графике - статистическая ошибка при аппроксимации $Y_1$ от $\Omega$ прямой.  Полученный график следует сгладить, чтобы он лучше отражал форму итогового спектра сечения поглощения $\sigma(\lambda)$ Характерное значение максимума сечения поглощения\[\sigma \sim 5 \cdot 10^{-21}~\text{м}^2.\]
Ответ: Характерное значение максимума сечения поглощения\[\sigma \sim 5 \cdot 10^{-21}~\text{м}^2.\]

Определите $\lambda_\text{max, IC}$ — длину волны света, испытывающего наибольшее поглощение $\rm IC$.
Ответ: Длину волны, соответствующуя максимуму поглощения, можно найти по графику, полученному в предыдущем пункте.\[\lambda_{\mathrm{max,IC}} = 590~нм.\]

Рассчитайте ионную силу $J_0$ раствора $\rm NaOH$ с концентрацией $c_0 = 0.30~\text{моль/л}$.
Решение: Рассчитаем концентрацию раствора $\rm NaOH$ молярной концентрации $c_0 = 0.30~\text{моль/л}$. В растворе находятся ионы двух видов Ион$i$$Z_i$$n_i$$\rm Na^+$11$N_A c_0$$\rm OH^-$2-1$N_A c_0$ | Ион | $i$ | $Z_i$ | $n_i$ | | --- | --- | --- | --- | | $\rm Na^+$ | 1 | 1 | $N_A c_0$ | | $\rm OH^-$ | 2 | -1 | $N_A c_0$ |
Ответ: $$J_0 = 1.8 \cdot 10^{26} \; \text{м}^{-3}$$

Рассмотрим смесь раствора $\rm NaOH$ с известной концентрацией $2c_1$ и объемом $V_\textrm{NaOH}$, раствора $\rm NaCl$ с концентрацией $c_1$ и объемом $V_\textrm{NaCl}$ и дистиллированной воды объемом $V_\text{w}$. Получите выражение, связывающее $V_{\rm NaOH}$, $V_{\rm NaCl}$, $V_\text{w}$, $c_0$ и $c_1$, при выполнении которого ионная сила смеси совпадает с $J_0$.
Решение: Поскольку все ионы в растворе обладают зарядовым числом, по модулю равным 1, а концентрация каждого из видов ионов совпадает с концентрацией соответствующего им растворяемого вещества, можно записать: Ион$i$$Z_i$$n_i$$\rm Na^+$11$2N_A c_1 \frac{V_{\rm NaOH}}{V_{\rm NaOH} + V_{\rm NaOH} + V_{\rm NaOH}} + N_A c_1 \frac{V_{\rm NaCl}}{V_{\rm NaOH} + V_{\rm NaOH} + V_{\rm NaOH}}$$\rm OH^-$2-1$2N_A c_1 \frac{V_{\rm NaOH}}{V_{\rm NaOH} + V_{\rm NaOH} + V_{\rm NaOH}}$$\rm Cl^-$3-1$N_A c_1 \frac{V_{\rm NaCl}}{V_{\rm NaOH} + V_{\rm NaOH} + V_{\rm NaOH}}$ $$J_0=\frac{1}{2}\cdot2\cdot\frac{2c_1 V_{\rm NaOH}N_A}{V_{\rm NaOH}+V_{\rm NaCl}+V_{w}}+\frac{1}{2}\cdot2\cdot\frac{c_1 V_{\rm NaCl}N_A}{V_{\rm NaOH}+V_{\rm NaCl}+V_{w}}=N_A \cdot c_0$$Упростив выражение, получим чему должен равняться объем добавленной дистиллированной воды:$$V_\text{w} = \frac{2 c_1 V_{\rm NaOH}+ c_1 V_{\rm NaCl}}{c_0} - V_{\rm NaOH} - V_{\rm NaCl} $$ | Ион | $i$ | $Z_i$ | $n_i$ | | --- | --- | --- | --- | | $\rm Na^+$ | 1 | 1 | $2N_A c_1 \frac{V_{\rm NaOH}}{V_{\rm NaOH} + V_{\rm NaOH} + V_{\rm NaOH}} + N_A c_1 \frac{V_{\rm NaCl}}{V_{\rm NaOH} + V_{\rm NaOH} + V_{\rm NaOH}}$ | | $\rm OH^-$ | 2 | -1 | $2N_A c_1 \frac{V_{\rm NaOH}}{V_{\rm NaOH} + V_{\rm NaOH} + V_{\rm NaOH}}$ | | $\rm Cl^-$ | 3 | -1 | $N_A c_1 \frac{V_{\rm NaCl}}{V_{\rm NaOH} + V_{\rm NaOH} + V_{\rm NaOH}}$ |
Ответ: $$V_\text{w} = \frac{2 c_1 V_{\rm NaOH}+ c_1 V_{\rm NaCl}}{c_0} - V_{\rm NaOH} - V_{\rm NaCl} $$

Рассмотрим смесь из раствора $\rm NaOH$ с концентрацией $c_0$ и объемом $V_\textrm{NaOH}$, раствора $\rm NaCl$ с концентрацией $c_0$ и объемом $V_\textrm{NaCl}$ и дистиллированной воды объемом $V_\text{w}$. При каком соотношении между $V_{\rm NaOH}$, $V_{\rm NaCl}$ и $V_\text{w}$ ионная сила смеси совпадает с $J_0$.
Решение: Если мы рассмотрим раствор, в котором концентрации $\rm NaCl$ и $\rm NaOH$ и равны $c_0$, то связь, полученная в C2 будет выглядеть следующим образом:$$V_w = \frac{c_0 V_{\rm NaOH} + c_o V_{\rm NaCl}}{c_0} - V_{\rm NaOH} - V_{\rm NaCl} = 0.$$Из этого выражения можно сделать вывод, что объем добавленной дистиллированной воды должен равняется нулю, а соотношение объемов $\rm NaCl$ и $\rm NaOH$ в смеси может быть любыми.
Ответ: $$V_{\mathrm{w}} = 0 \quad V_{\rm NaCl}, V_{\rm NaOH} \text{ — любые}$$

Приготовьте в разных оптических кюветах 5 растворов с разной концентрацией ионов $\rm OH^-$, но одинаковой ионной силой $J_0$. Обязательно подпишите кюветы! Установите одну из кювет на штатив. Подберите оптимальные напряжение на LED-CON и Sensitivity. Измерьте спектр света LED-CON, прошедшего через кювету, и сохраните его в файл 'src-C.csv'. В дальнейшем при измерениях в этой части не меняйте напряжение и Sensitivity! Получите спектр фонового освещения и сохраните его в файл 'dark-C.csv'.

 Получим спектр света LED-CON, прошедшего через кювету, чтобы учесть поглощение материала кюветы и всевозможные отражения. Подберем такую чувствительность, чтобы спектр не пересекал уровень «Overflow» и не изменял свою характерную форму при приближении к нему. Измерим спектр фонового освещения при той же чувствительности. Интенсивность фонового сигнала может отличаться от той, что получалась в предыдущих пунктах.После прохождения кюветы со смесью растворов $\rm NaOH$ и $\rm Na Cl$ свет от источника теряет интенсивность, но его спектр сохраняет характерный вид: узкий и высокий пик в синей части спектра, низкий и широкий — в зелёно-красной.
Решение: Получим спектр света LED-CON, прошедшего через кювету, чтобы учесть поглощение материала кюветы и всевозможные отражения. Подберем такую чувствительность, чтобы спектр не пересекал уровень «Overflow» и не изменял свою характерную форму при приближении к нему. Измерим спектр фонового освещения при той же чувствительности. Интенсивность фонового сигнала может отличаться от той, что получалась в предыдущих пунктах.После прохождения кюветы со смесью растворов $\rm NaOH$ и $\rm Na Cl$ свет от источника теряет интенсивность, но его спектр сохраняет характерный вид: узкий и высокий пик в синей части спектра, низкий и широкий — в зелёно-красной.

Проведите измерения согласно инструкции для всех пяти приготовленных в кюветах растворов.
Решение: Проведем измерения спектров пропускании от времени для 5 растворов различной концентрации ионов $\rm (OH)^-$, как требуется в условии, измеряя перед каждым зависимостью интенсивность фонового освещения. Время проведения эксперимента будет зависеть от того, насколько велика концентрация $\rm NaOH$, и будет увеличиваться по мере её уменьшения.Отличие формы спектра, полученного в этой части задачи, от спектра источника излучения, полученного в С4, обусловлено наличием поглощения у раствора в кювете. Поглощение приводит к существенному уменьшению интенсивности прошедшего света в диапазоне длин волн 500-600 нм. С течением времени, поглощение будет уменьшаться, из-за уменьшения концентрации фенолфталеина $\rm In$, пока концентрация не достигнет равновесного состояния. Чем больше исходная концентрация $\rm (OH)^-$, тем быстрее достигается равновесное состояние.

На основе экспериментальных данных определите, свет какой длины волны $\lambda_\mathrm{max, In}$ сильнее всего поглощается фенолфталеином.
Решение: Для того, чтобы найти длину волны, на которой достигается максимальное поглощение, необходимо построить график $\beta(\lambda)$. Выберем данные, которые будем использовать в процессе построения графика. Используем массив спектров, полученных при эксперименте с использованием раствора NaOH с наименьшей концентрацией. Такой выбор обусловлен тем, что концентрация ионов $\rm (OH)^−$ всегда будет избыточной по сравнению с концентрацией фенолфталеина, но при этом процесс будет происходить существенно медленнее, чем в чистом растворе $\rm NaOH$. Это даст больше времени и позволит измерить поглощение до того, как оно снизится на значительную величину после начала реакции. Среди всех моментов времени, в которые был измерен спектр этого раствора, выберем близкий к начальному, так как равновесное состояние еще не было достигнуто, а следовательно поглощение не уменьшилось.Для этих данных рассчитаем значение коэффициента $\beta$, используя информацию о фоновой засветке:$$\beta (\lambda) = \ln \frac{I_{\text{src}}(\lambda)- I_{\text{dark}}(\lambda)}{I_{\rm In}(\lambda)- I_{\text{dark}}(\lambda)}$$Построим график зависимости $\beta(\lambda)$. На основании графика получаем ответ для $\lambda_\text{max, In}$.
Ответ: $$\lambda_\text{max, In} = 550~нм$$

Постройте графики зависимостей концентрации $n$ фенолфталеина $\rm In^{2-}$ от времени. Графики сохраните в строках 'C-OH-$c$-t' в файле 'Report.docx', где $c$ — концентрация ионов $\rm OH^-$ в вашем растворе в $моль/л$.
Решение: Исследованная в предыдущем пункте величина $\beta (\lambda)$ выражается через $\sigma(\lambda)$ и концентрацию $n$:$$\beta(\lambda) = \sigma(\lambda) n.$$При фиксированной длине волны $\sigma(\lambda) = \text{const}$, поэтому $n \propto \beta$. Так как мы можем рассчитывать концентрацию $\rm In$ в условных единицах, в качестве этих условных единиц будем использовать величину $\beta (\lambda)$, которая оказывается прямо пропорциональна концентрации $n$.Исследование будем проводить для длины волны $\lambda_\text{max, In}$. Для каждой из 5 концентраций ионов $\rm (OH)^-$ рассчитаем зависимости $\beta (t)$ для длины волны $\lambda_\text{max, In}$ и построим их графики. Полученные графики имеют следующий вид: это убывающие зависимости, которые выходят на насыщение, причем скорость убывания тем больше, чем больше концентрация ионов $\rm (OH)^-$.

Постройте графики зависимостей скорости реакции $r$ (может быть выражена в произвольных условных единицах одинаковых для всех концентраций) от концентрации $n$ фенолфталеина $\rm In^{2-}$ во всех кюветах. Графики сохраните в строках 'C-OH-$c$-r' в файле ‘Report.docx’, где $c$ — концентрация ионов $\rm OH^-$ в вашем растворе в $моль/л$. Примечание: следующий пункт С9 может быть выполнен без этого пункта.

 Для того, чтобы изучить скорость реакции в зависимости от концентрации, необходимо найти производную концентрации по времени, вместо которой будем использовать производную величины $\beta$ по времени, так как они равны друг другу с точностью умножения на константу. Численное вычисление производной осложняется существенным шумом сигнала с CCD линейки. Предлагается уменьшить влияние шума, рассчитывая производную следующим образом:$$\dfrac{d\beta}{dt}\bigg|_N=\dfrac{\beta_{N+10}-\beta_{N-10}}{t_{N+10}-t_{N-10}}.$$Произведем расчет производной $\dfrac{d\beta}{dt}$ для каждой из концентраций и построим график зависимости $r(n)$ в условных единицах (то есть $\dfrac{d\beta}{dt}(\beta)$) для каждого из экспериментов.

 Опишем кинетику происходящей химической реакции теоретически.$$r = - \frac{dn_{\rm In^{2-}}}{dt} = r_{\text{com}} -  r_{\text{decom}}$$.Как указано в условии$$r_{\text{com}} = \chi (n_{\rm In^{2-}}) (n_{\rm (OH)^-})^p, \\ r_{\text{decom}} = \psi (n_{\rm{In}^{2-}\rm({OH})_p^{p-}}),$$где $\chi$, $\psi$ — константы.Поскольку общее количество молекул фенолфталеина во всех состояниях остается неизменным, можно сказать, что:$$n_{\rm In^{2-}} + n_{\rm{In}^{2-}\rm({OH})_p^{p-}} = const = n_0. $$Тогда можно записать следующее выражение для скорости реакции: $$ - \frac{dn_{\rm In^{2-}}}{dt} = (n_{\rm In^{2-}}) (\chi (n_{\rm (OH)^-})^p + \psi) - \psi n_0.$$Согласно обозначениям, введенным в условии задачи $ - \dfrac{dn_{\rm In^{2-}}}{dt} = r$, $n_{\rm In^{2-}}=n$$$ r = n (\chi (n_{\rm (OH)^-})^p + \psi) - \psi n_0.$$Поскольку  гидроксильные ионы присутствуют в сильном избытке, можно считать, что $n_{\rm (OH)^-} = const$. В таком случае, зависимость $r(n)$ оказывается линейной с коэффициентом наклона равным $\chi (n_{\rm (OH)^-})^p + \psi$. Построенные графики подтверждают полученную нами теоретическую зависимость.  На основании полученных выражений можно утверждать, что зависимости, полученные в C7 являются экспоненциальными, а их выход на насыщение соответствует условию $r=0$, или $r_{\text{com}} = r_{\text{decom}}$.
Решение: Для того, чтобы изучить скорость реакции в зависимости от концентрации, необходимо найти производную концентрации по времени, вместо которой будем использовать производную величины $\beta$ по времени, так как они равны друг другу с точностью умножения на константу. Численное вычисление производной осложняется существенным шумом сигнала с CCD линейки. Предлагается уменьшить влияние шума, рассчитывая производную следующим образом:$$\dfrac{d\beta}{dt}\bigg|_N=\dfrac{\beta_{N+10}-\beta_{N-10}}{t_{N+10}-t_{N-10}}.$$Произведем расчет производной $\dfrac{d\beta}{dt}$ для каждой из концентраций и построим график зависимости $r(n)$ в условных единицах (то есть $\dfrac{d\beta}{dt}(\beta)$) для каждого из экспериментов.  Опишем кинетику происходящей химической реакции теоретически.$$r = - \frac{dn_{\rm In^{2-}}}{dt} = r_{\text{com}} - r_{\text{decom}}$$.Как указано в условии$$r_{\text{com}} = \chi (n_{\rm In^{2-}}) (n_{\rm (OH)^-})^p, \\ r_{\text{decom}} = \psi (n_{\rm{In}^{2-}\rm({OH})_p^{p-}}),$$где $\chi$, $\psi$ — константы.Поскольку общее количество молекул фенолфталеина во всех состояниях остается неизменным, можно сказать, что:$$n_{\rm In^{2-}} + n_{\rm{In}^{2-}\rm({OH})_p^{p-}} = const = n_0. $$Тогда можно записать следующее выражение для скорости реакции: $$ - \frac{dn_{\rm In^{2-}}}{dt} = (n_{\rm In^{2-}}) (\chi (n_{\rm (OH)^-})^p + \psi) - \psi n_0.$$Согласно обозначениям, введенным в условии задачи $ - \dfrac{dn_{\rm In^{2-}}}{dt} = r$, $n_{\rm In^{2-}}=n$$$ r = n (\chi (n_{\rm (OH)^-})^p + \psi) - \psi n_0.$$Поскольку гидроксильные ионы присутствуют в сильном избытке, можно считать, что $n_{\rm (OH)^-} = const$. В таком случае, зависимость $r(n)$ оказывается линейной с коэффициентом наклона равным $\chi (n_{\rm (OH)^-})^p + \psi$. Построенные графики подтверждают полученную нами теоретическую зависимость. На основании полученных выражений можно утверждать, что зависимости, полученные в C7 являются экспоненциальными, а их выход на насыщение соответствует условию $r=0$, или $r_{\text{com}} = r_{\text{decom}}$.

Используя полученные экспериментальные данные, определите значение $p$. ($p$ определено в начале данной части задачи)
Решение: Условия выхода на насыщение $r_{\text{com}} = r_{\text{decom}}$, или $$\chi (n_{\rm In^{2-}}) (n_{\rm (OH)^-})^p = \psi (n_{\rm{In}^{2-}\rm({OH})_p^{p-}}).$$ После выхода концентрации в стационарный режим раствор оказывается очень слабо окрашенным, что говорит о том, что конечная концентрация $\rm In^{2-}$ мала, то есть $n_{\rm In^{2-}} \ll n_{\rm{In}^{2-}\rm({OH})_p^{p-}}$. Это значит, что $\psi \ll \chi (n_{\rm (OH)^-})^p$. По графикам зависимости, построенным в пункте С8, рассчитаем коэффициенты наклона $k$. Если считать, что $k = \chi (n_{\rm (OH)^-})^p$ ($\psi \ll \chi (n_{\rm (OH)^-})^p$), то построив график зависимости $\ln(k)(\ln(n_{\rm (OH)^-}))$ мы получим величину $p$ в качестве коэффициента наклона графика. Коэффициент наклона графика равен $1.1$. Так как $p$ заведомо целое, мы можем утверждать, что $p=1$. Для проверки предположения о том, что $\psi \ll \chi (n_{\rm (OH)^-})^p$, можно построить график зависимости $k$ от $n_{\rm (OH)^-}$. Поскольку эта зависимость является линейной и выходит из нуля, наше предположение верно. Стоит отметить, что получить величину $p$ можно было и при помощи построения других графиков, применяя иные способы анализа.

Добавьте $0.15~мл$ индигокармина $\rm IC$ в кювету и пронаблюдайте изменение цвета раствора с течением времени. Запишите в таблицу в листах ответов, в каком порядке наблюдаются цвета. ЦветЗеленый/Сине-зеленыйЖелтыйКрасный/ОранжевыйФиолетовыйНомер1   $t,~с$0.0 Для каждого цвета запишите время $t$ с начала реакции, когда цвет проявляется в наибольшей степени. Реакцию можно <<перезапустить>>, если в раствор добавить кислород. Для этого можете закрыть кювету крышкой и интенсивно встряхнуть.
Решение: | Цвет | Зеленый/Сине-зеленый | Желтый | Красный/Оранжевый | Фиолетовый | | --- | --- | --- | --- | --- | | Номер | 1 | | | | | $t,~с$ | 0.0 | | | | Раствор сперва имеет зелёный или сине-зелёный цвет, затем становится фиолетовым, после — оранжевым, а в конце желтеет. Характерное время появления фиолетового $t_1 \in~[30~с;90~с]$, оранжевого — на $\Delta t~\in~[30~с;120~с]$ позднее, а переход от оранжевого к жёлтому происходит плавно. Более быстрым переход к фиолетовому оказывается при неправильных концентрациях реактивов или при «перезапуске» реакции. | Цвет | Зелёный/Сине-зеленый | Желтый | Красный/Оранжевый | Фиолетовый | | --- | --- | --- | --- | --- | | Номер | 1 | 4 | 3 | 2 | | $t, с$ | 0.0 | 200+ | 60 | 40 |
Ответ: | Цвет | Зелёный/Сине-зеленый | Желтый | Красный/Оранжевый | Фиолетовый | | --- | --- | --- | --- | --- | | Номер | 1 | 4 | 3 | 2 | | $t, с$ | 0.0 | 200+ | 60 | 40 | Ответ: ЦветЗелёный/Сине-зеленыйЖелтыйКрасный/ОранжевыйФиолетовыйНомер1432$t, с$0.0200+6040

Приготовьте новый раствор $\rm NaOH$ и $\rm Gl$ в оптической кювете и установите ее на штатив. Подберите оптимальные напряжение на LED-CON и Sensitivity. Получите спектр света  LED-CON, прошедшего через кювету, и сохраните его в файл 'src-D.csv'. В дальнейшем при измерениях в этой части не меняйте напряжение и Sensitivity!   Получите спектр фонового освещения и сохраните его в файл 'dark-D.csv'.   После добавления $0.15~мл$ индигокармина $\rm IC$ снимите зависимость спектра света, прошедшего через раствор, от времени и сохраните результат в виде файлов 'IC-1.csv', 'IC-2.csv' первого «запуска» и второго «запуска» соответственно.
Решение: Интенсивность фонового сигнала может отличаться от той, что получалась в предыдущих пунктах.После прохождения кюветы со смесью растворов $\textrm{NaOH}$ и $\textrm{Gl}$ свет от источника теряет интенсивность, но его спектр сохраняет характерный вид: узкий и высокий пик в синей части спектра, низкий и широкий — в зелёно-красной. Вершины пиков симметричны.Изначально спектр света, прошедшего через раствор, имеет форму, схожую с формой спектра источника, а затем наблюдается следующая динамика: в красной области интенсивность плавно убывает;в зелёной области интенсивность сперва плавно нарастает, затем резко убывает, а затем снова плавно нарастает;в синей области интенсивность сперва плавно нарастает, а затем плавно убывает.

Для времен, когда каждый каждый из 4 цветов проявляется в наибольшей степени, найдите значения $\beta(\lambda)$. Результат сохраните в виде файлов 'IC-$n$-result.csv', где $n$ - порядковый номер цвета.   Постройте графики зависимостей $\beta (\lambda)$ и сохраните их в файле 'Report.docx' в строках 'IC-$n$-beta', где $n$ — порядковый номер цвета.
Решение: Согласно определению коэффициента $\beta$, которое было дано в части B, \[L \beta (\lambda) = \ln\left(\frac{I_\text{src}(\lambda)-I_\text{dark}(\lambda)}{I_{\rm IC}(\lambda)-I_\text{dark}(\lambda)}\right).\] Графики спектра поглощения $\beta(\lambda)$ соответствуют динамике спектра, описанной в прошлом пункте.

Проанализируйте изменение спектров с течением времени и установите, через сколько разных состояний проходит молекула $\rm IC$ в ходе изученных химических реакций. Считайте, что каждое состояние молекулы $\rm IC$ обладает собственным уникальным спектром поглощения в видимом диапазоне длин волн, и прозрачных в видимом диапазоне длин волн состояний молекулы $\rm IC$ нет!

	В момент времени $t_1$ в кювете преобладает «нейтральное» состояние $\textrm{IC}$, то есть то, которое индигокармин имеет в нейтральной среде. Спектр поглощения нейтрального состояния $\beta_n(\lambda)$ был получен в части B. В момент времени $t_4$ состояние $\textrm{IC}$ в кювете установилось, назовём это состояние конечным. Его спектр поглощения $\beta_f(\lambda)$ рассчитывается по формуле из прошлого пункта. Построим $\beta_n(\lambda)$ и $\beta_f(\lambda)$ на одном графике.

	Заметим, что огибающая этих графиков отличается от огибающей графиков, полученных в части D3, только отсутствием пика в окрестности $\lambda = 540 \text{ нм}$. Следовательно, молекулы $\textrm{IC}$ проходят через три состояния.

Ответ:

 3 состояния
Решение: В момент времени $t_1$ в кювете преобладает «нейтральное» состояние $\textrm{IC}$, то есть то, которое индигокармин имеет в нейтральной среде. Спектр поглощения нейтрального состояния $\beta_n(\lambda)$ был получен в части B. В момент времени $t_4$ состояние $\textrm{IC}$ в кювете установилось, назовём это состояние конечным. Его спектр поглощения $\beta_f(\lambda)$ рассчитывается по формуле из прошлого пункта. Построим $\beta_n(\lambda)$ и $\beta_f(\lambda)$ на одном графике.  Заметим, что огибающая этих графиков отличается от огибающей графиков, полученных в части D3, только отсутствием пика в окрестности $\lambda = 540 \text{ нм}$. Следовательно, молекулы $\textrm{IC}$ проходят через три состояния.
Ответ: 3 состояния

Постройте зависимости концентрации каждого состояния молекулы $\rm IC$ от времени на одном графике. Результат сохраните в файле 'Report.docx' в строке 'IC-t'.
Решение: В каждый момент времени в кювете находится смесь молекул $\textrm{IC}$ в трёх состояниях: нейтральном ($n$), переходном ($i$), финальном ($f$). Обозначим концентрации этих состояний $n_n(t)$, $n_i(t)$, $n_f(t)$, а соответствующие сечения поглощения — $\sigma_n(\lambda)$, $\sigma_i(\lambda)$, $\sigma_f(\lambda)$. Тогда в соответствии с пунктом B5 \[ L\beta(\lambda,t) = \sigma_n(\lambda)n_n(t) +\sigma_i(\lambda) n_i(t) + \sigma_f(\lambda) n_f(t), \] где \[ L\beta(\lambda,t) = \ln\left(\frac{I_\text{src}(\lambda)-I_\text{dark}(\lambda)}{I_{\rm IC}(\lambda,t)-I_\text{dark}(\lambda)}\right). \] Как следует из полученных в пункте D3 графиков, поглощение на длине волны $\lambda_n \approx 600~\text{нм}$ практически полностью обусловлено наличием в растворе индигокармина в первом состоянии. Поэтому концентрация нейтрального состояния $\textrm{IC}$, выраженная в условных единицах, может быть вычислена по формуле \[ n^*_n(t) = L\beta(\lambda_n,t). \] Вычтем вклад нейтрального состояния в поглощение на прочих длинах волн и построим графики функций \[ f_i(\lambda) = L\beta(\lambda,t_i)-n_n^*(t_i) \cdot \frac{\sigma_n(\lambda)}{\sigma_n(\lambda_n)}, \] где $\sigma_n(\lambda)$ — спектр сечения поглощения, полученный в пункте B4.  К моменту времени $t_4$ в кювете остаётся только конечное состояние $\textrm{IC}$, следовательно, \[ \sigma_f (\lambda) = \frac{l\beta(\lambda, t_4)}{n_f(t_4)}. \] Это позволяет вычесть вклад конечного состояния $\textrm{IC}$ в спектр поглощения. Для этого построим графики функций\[ g_i(\lambda) = f_i(\lambda)-n_f^*(t_i) \cdot \frac{\beta(\lambda, t_i)}{\beta(\lambda_f, t_i)}.\]  Из аналогичных соображений, концентрации каждого из состояний могут быть вычислены по формулам\[ n^*_n(t) = L\beta(\lambda_n,t). \] \[ n^*_i(t) = L\beta(\lambda_i,t)-n_n^*(t) \cdot \frac{\sigma_n(\lambda_i)}{\sigma_n(\lambda_n)} - n_f^*(t)\cdot \frac{\beta(\lambda_i, t)}{\beta(\lambda_f, t)}. \] \[ n^*_f(t) = L\beta(\lambda_f,t)-n_n^*(t) \cdot \frac{\sigma_n(\lambda_f)}{\sigma_n(\lambda_n)}. \] Графики функций $n^*_i(t)$ приведены на рисунке.
Темы:
E, Оптика, Интенсивность, Спектр, Поглощение света, Химическая реакция